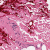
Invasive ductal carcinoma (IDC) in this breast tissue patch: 0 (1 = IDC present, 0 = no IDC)